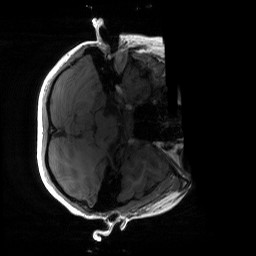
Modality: T1w
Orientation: axial
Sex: male
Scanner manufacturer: siemens
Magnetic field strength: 3 T
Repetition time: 1.9 s
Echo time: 0.00243 s